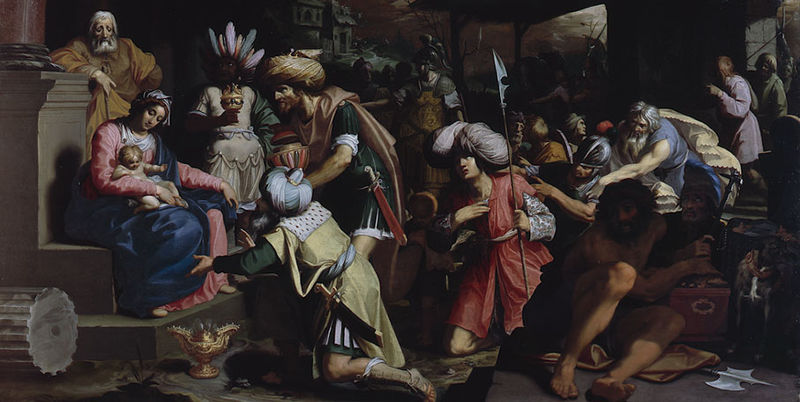
Titel: Die Anbetung der Könige
Künstler: Abraham (1575) Janssens
Standort: Karlsruhe
Institution: Staatliche Kunsthalle Karlsruhe
Schlagwörter: blue, chair, column, crowd, feathers, hat, men, people, red, robes, soldier, soldiers, steps, sword, swords, throne, women, belt, dark, figures, gold, gray, green, old, painting, seat, sitting, woman, yellow, pink, servant, feather, silver, classical, man, naked, nude, armour, child, feet, helmet, knight, prince, color, fur, mother, silk, hats, beard, madonna, renaissance, temple, jesus, italian, colored, colorful, colourful, box, christ, shadows, baby, colour, dramatic, maria, joseph, mary, saints, bible, kneeling, son, indian, jug, poor, staff, spears, royalty, kneeing, federn, turban, muscles, weapon, middle age, kind, sockel, spear, princess, queen, cream, kneel, infant, virgin mary, pike, knees, jesus christ, christmas, helmets, ermine, new, log, birth, naked man, säule, lance, weapons, axe, headdress, adoration, halberd, nativity, gifts, worship, navy, mercy, famous, solider, joy, tribute, wise men, born, presenting, lanze, lanzen, kings, magi, fearful, baby jesus, headdresses, visit, heir apparent, maira, epiphany, talibans, alahu akhbar, isis, mlg, saleel, potl, frankincense, pietro, worshiping, geathers, myrrh, monther, adoration of the magi, tribure, three kinds, bethleham, gits